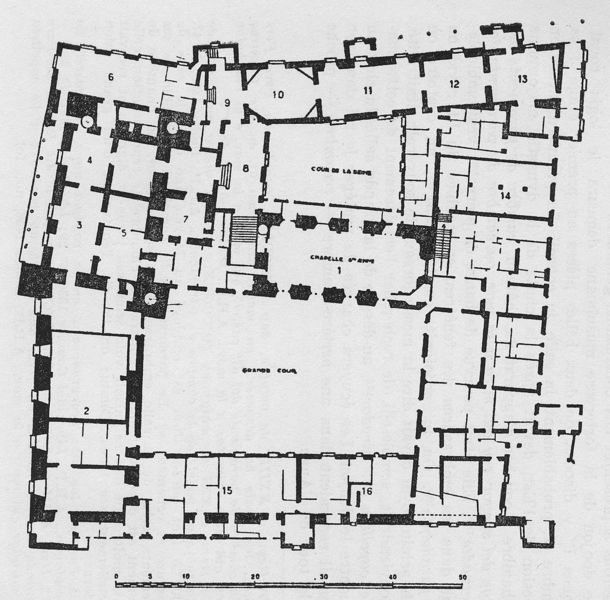
Titel: Palast von Almudaina (Château de l’Almudaina)
Standort: Palma de Mallorca (EU - E)
Schlagwörter: fenster, zimmer, gebäude, haus, schloss, architektur, mauer, hof, wände, innenhof, palazzo, räume, mauern, kapelle, grundriss, massstab, gänge, enfilade, grunsriss